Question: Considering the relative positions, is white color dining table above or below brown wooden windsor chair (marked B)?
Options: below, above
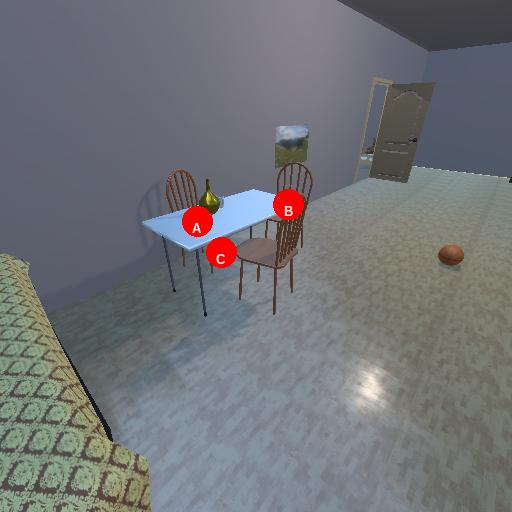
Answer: below